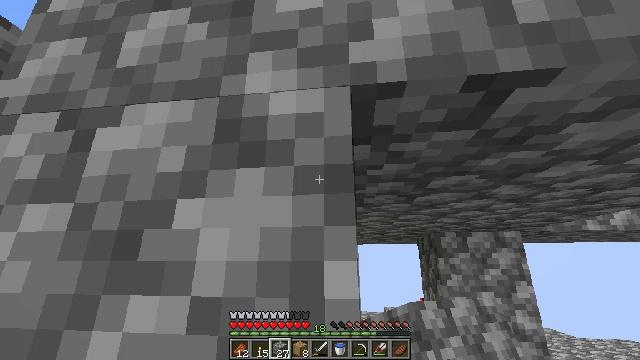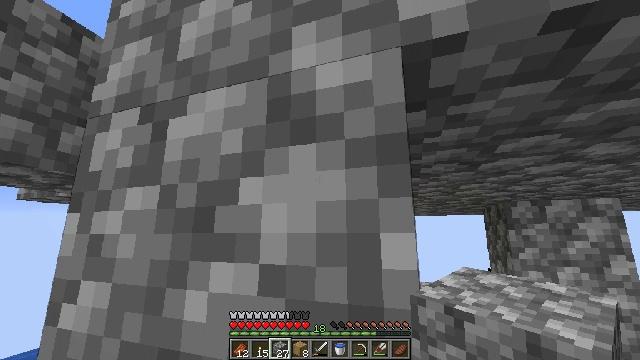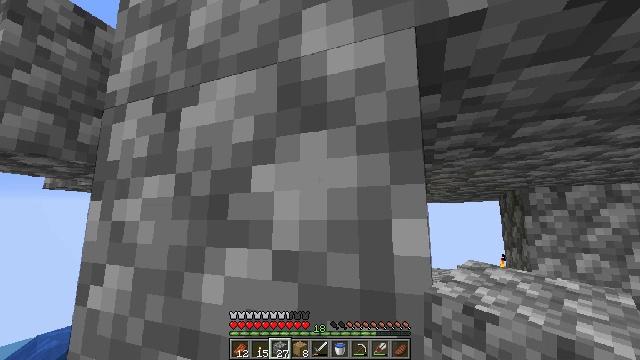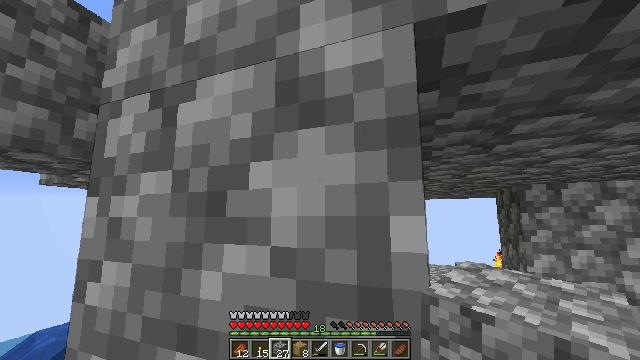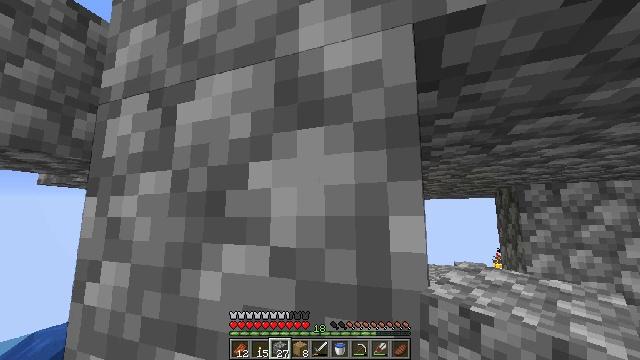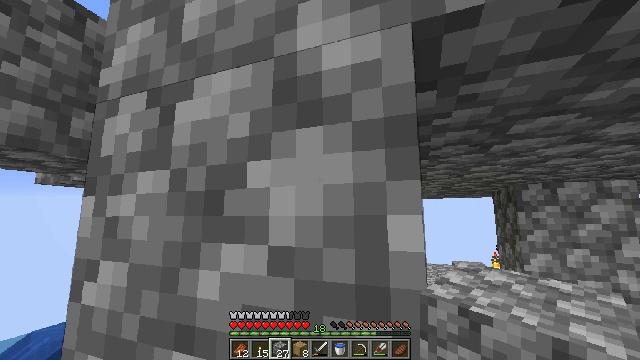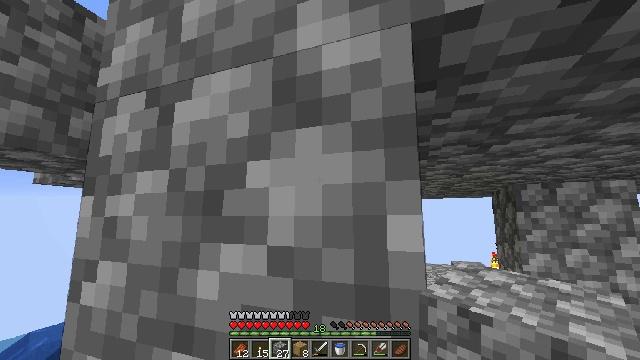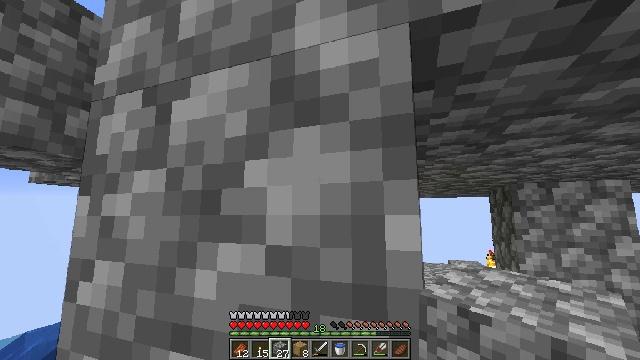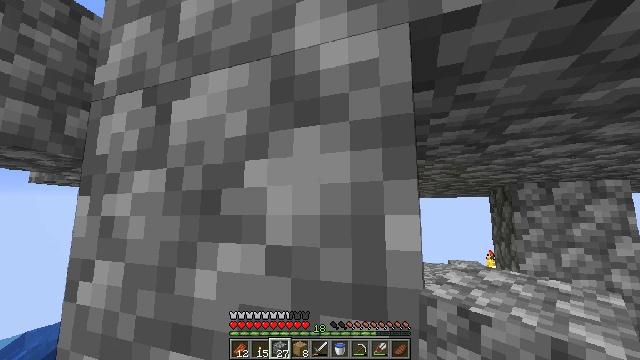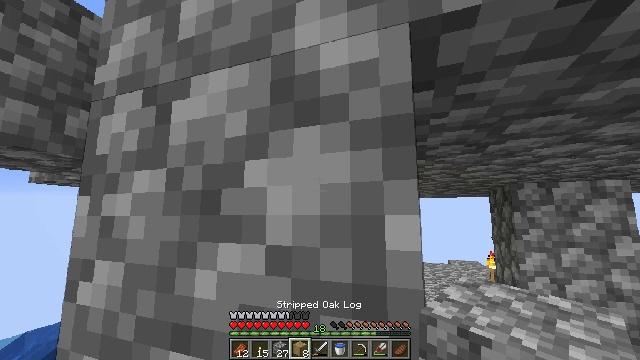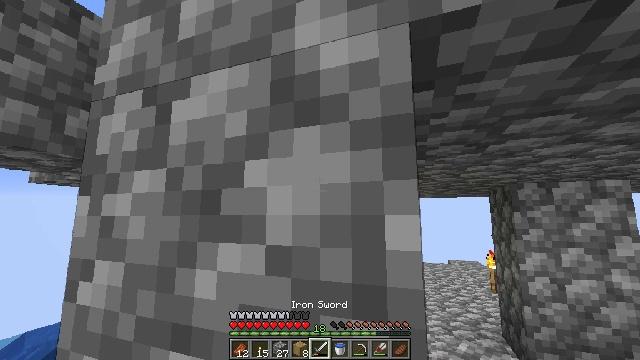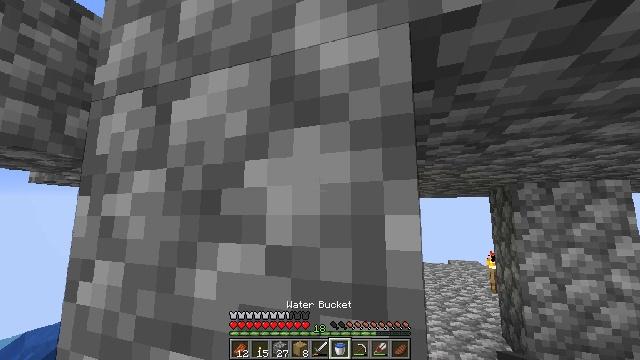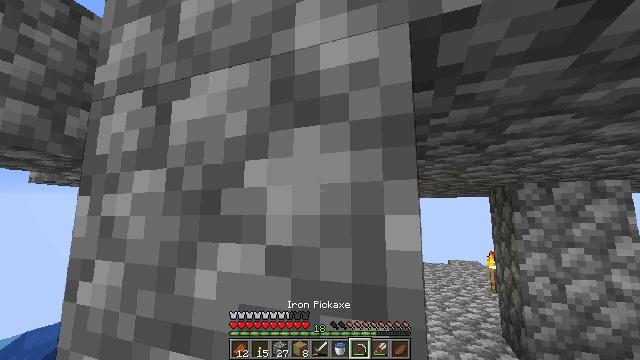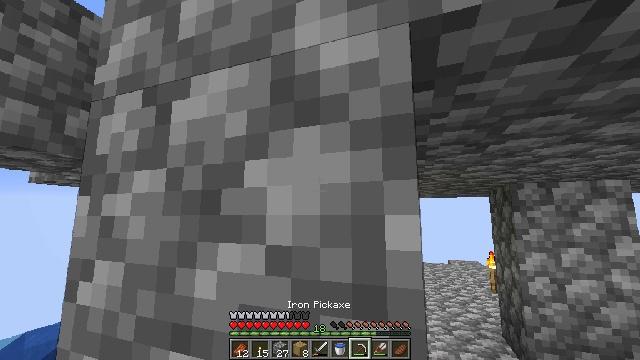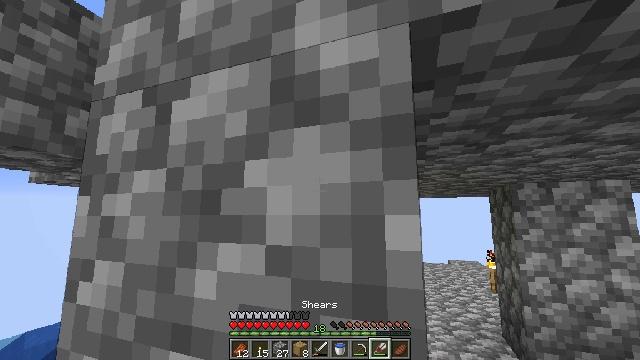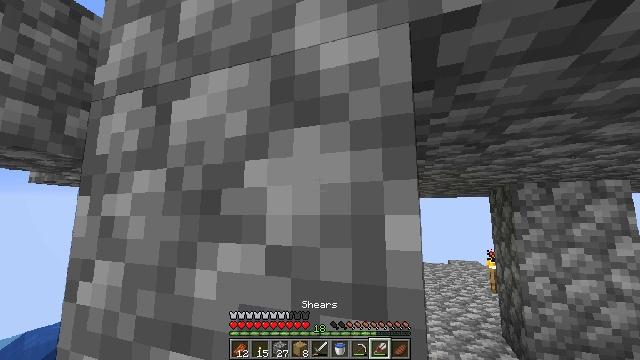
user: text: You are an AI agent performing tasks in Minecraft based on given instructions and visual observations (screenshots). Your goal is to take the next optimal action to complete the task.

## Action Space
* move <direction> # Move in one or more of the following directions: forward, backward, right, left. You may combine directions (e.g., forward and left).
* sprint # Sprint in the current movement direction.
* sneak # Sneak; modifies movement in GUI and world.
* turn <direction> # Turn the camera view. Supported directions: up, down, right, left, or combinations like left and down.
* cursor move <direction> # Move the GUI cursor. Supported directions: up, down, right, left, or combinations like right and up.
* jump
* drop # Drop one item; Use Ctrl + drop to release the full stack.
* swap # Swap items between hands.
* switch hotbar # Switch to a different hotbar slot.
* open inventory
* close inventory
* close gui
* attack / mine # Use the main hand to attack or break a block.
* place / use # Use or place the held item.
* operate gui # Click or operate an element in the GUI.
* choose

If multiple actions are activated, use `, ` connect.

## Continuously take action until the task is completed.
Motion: motion action
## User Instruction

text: Digging the cobblestone underground.
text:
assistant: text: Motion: turn left and down
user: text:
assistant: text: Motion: turn left and down
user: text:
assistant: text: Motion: no_op
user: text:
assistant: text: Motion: no_op
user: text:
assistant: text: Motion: no_op
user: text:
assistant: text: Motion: no_op
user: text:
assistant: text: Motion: no_op
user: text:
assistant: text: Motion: no_op
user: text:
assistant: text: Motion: no_op
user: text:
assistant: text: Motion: no_op
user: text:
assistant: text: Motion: no_op
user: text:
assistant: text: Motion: no_op
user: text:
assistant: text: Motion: no_op
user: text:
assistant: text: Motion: no_op
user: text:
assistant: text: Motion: no_op
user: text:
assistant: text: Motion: no_op
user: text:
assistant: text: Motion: no_op
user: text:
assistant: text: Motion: turn left
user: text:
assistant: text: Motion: turn left
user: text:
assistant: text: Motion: turn left
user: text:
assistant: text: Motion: no_op
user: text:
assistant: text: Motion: no_op
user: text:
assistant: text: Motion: no_op
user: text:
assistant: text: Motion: no_op
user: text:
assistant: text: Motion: no_op
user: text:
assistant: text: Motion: no_op
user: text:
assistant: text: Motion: no_op
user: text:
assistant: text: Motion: no_op
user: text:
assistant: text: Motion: attack / mine
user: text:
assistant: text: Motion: attack / mine